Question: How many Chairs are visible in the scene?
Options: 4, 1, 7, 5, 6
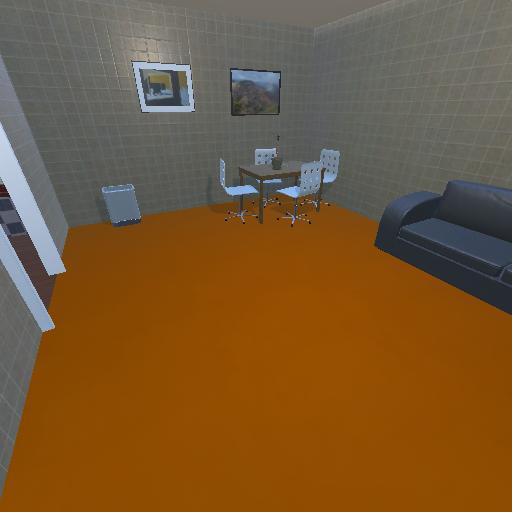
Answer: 4